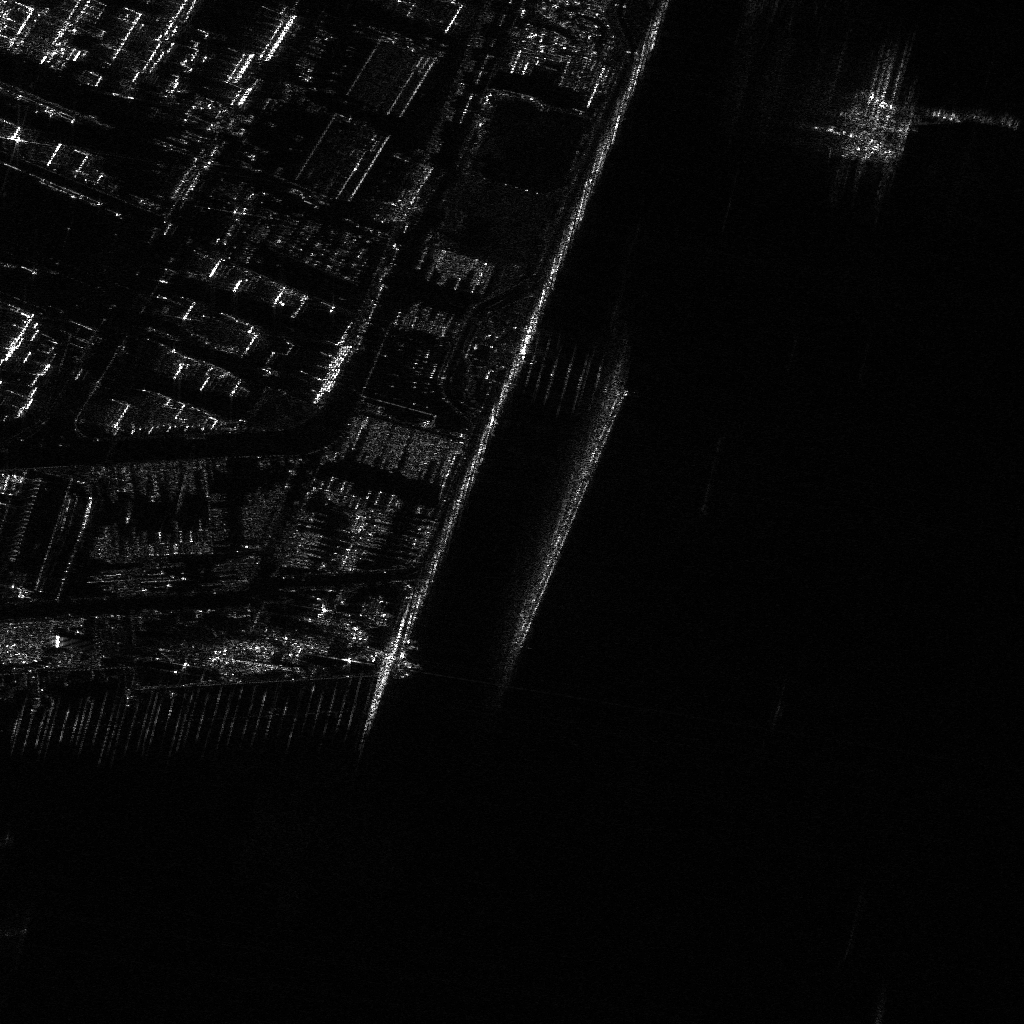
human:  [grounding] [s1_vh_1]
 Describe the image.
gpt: In the satellite image, there is  <ref>3 medium container </ref> <box>[[82, 8, 89, 10, 16], [81, 10, 88, 12, 16], [81, 12, 87, 14, 16]]</box> located at top right.